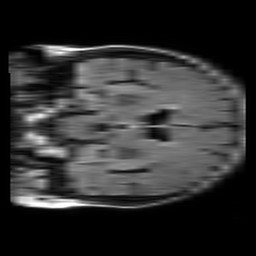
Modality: FLAIR
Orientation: coronal
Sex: female
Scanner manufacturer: philips
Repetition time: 11 s
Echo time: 0.125 s